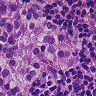
Metastatic tissue present: yes